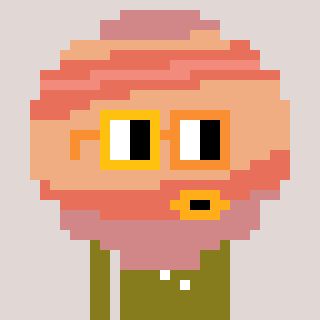
a pixel art character with square yellow and orange glasses, a jupiter-shaped head and a gunk-colored body on a warm background